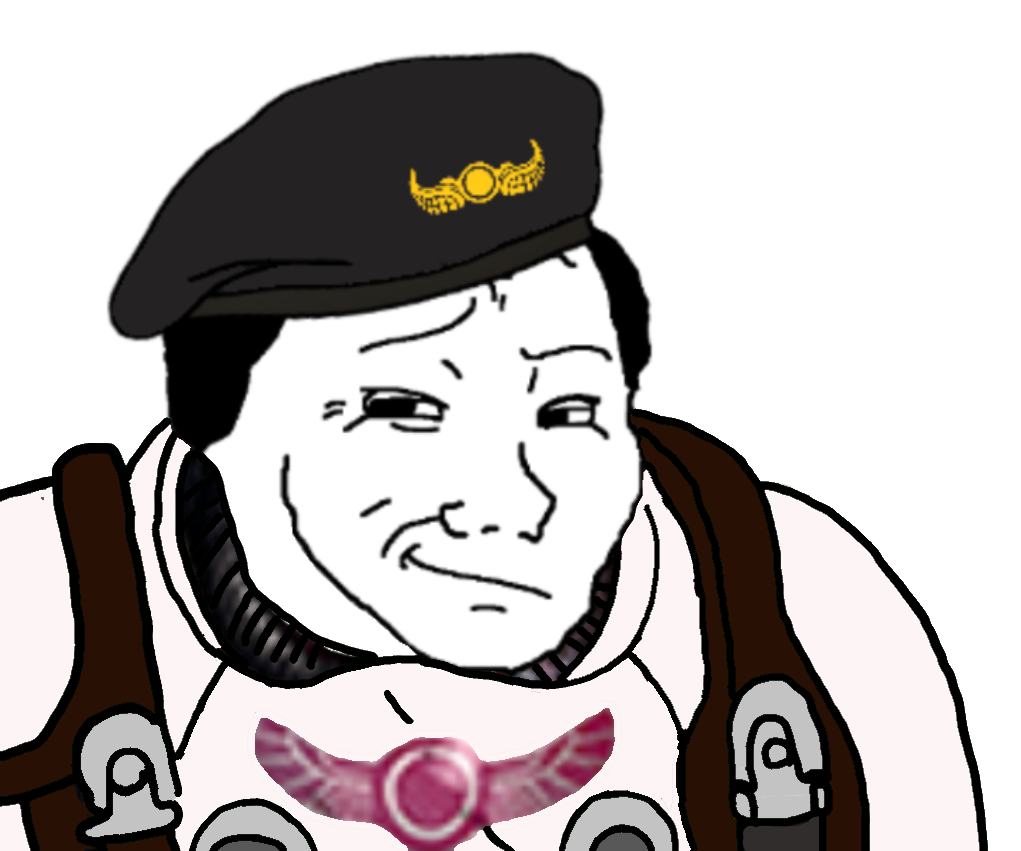
Label: 5_Smugjak